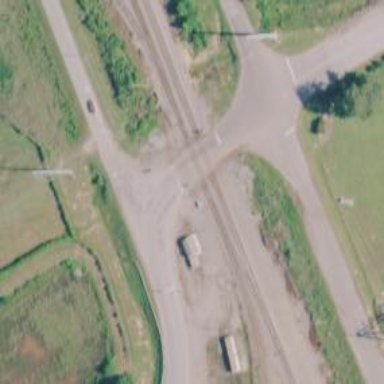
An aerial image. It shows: Level crossing with lights on the railway.